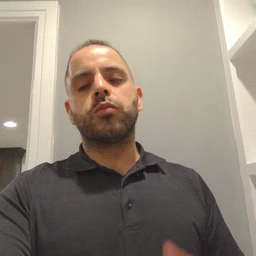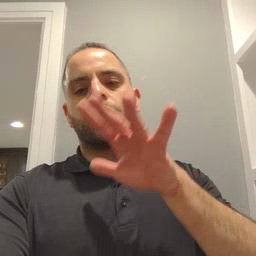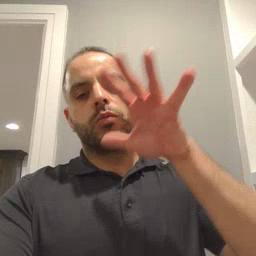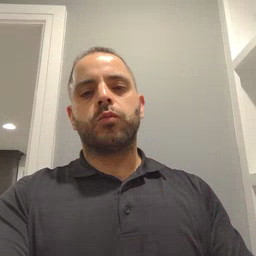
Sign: alligator